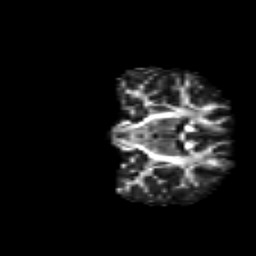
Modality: FA
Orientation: coronal
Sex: male
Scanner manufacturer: siemens
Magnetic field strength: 3 T
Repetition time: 5 s
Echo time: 0.071 s